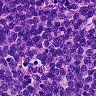
Metastatic tissue present: no